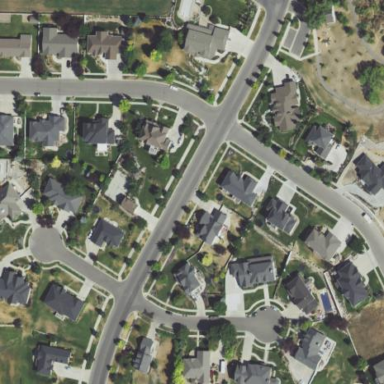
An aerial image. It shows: This residential area consists of single-family homes.